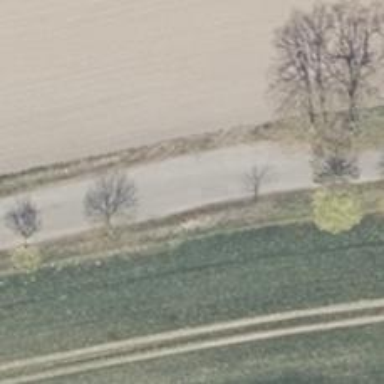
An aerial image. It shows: Passing place on the road.